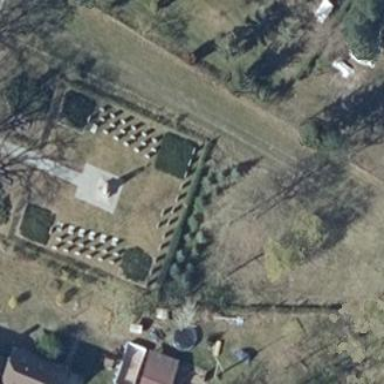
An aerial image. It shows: Cemetery with historic memorial.